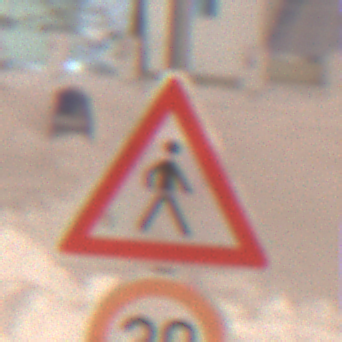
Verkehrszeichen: FussgaengerLinks
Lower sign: Geschwindigkeit30
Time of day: Night
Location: Outdoor (Urban)
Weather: Overcast
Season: Winter
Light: Artificial